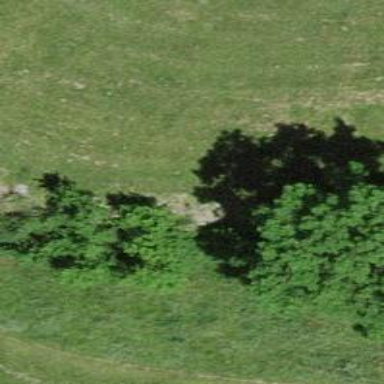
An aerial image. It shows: Deciduous broadleaved tree.